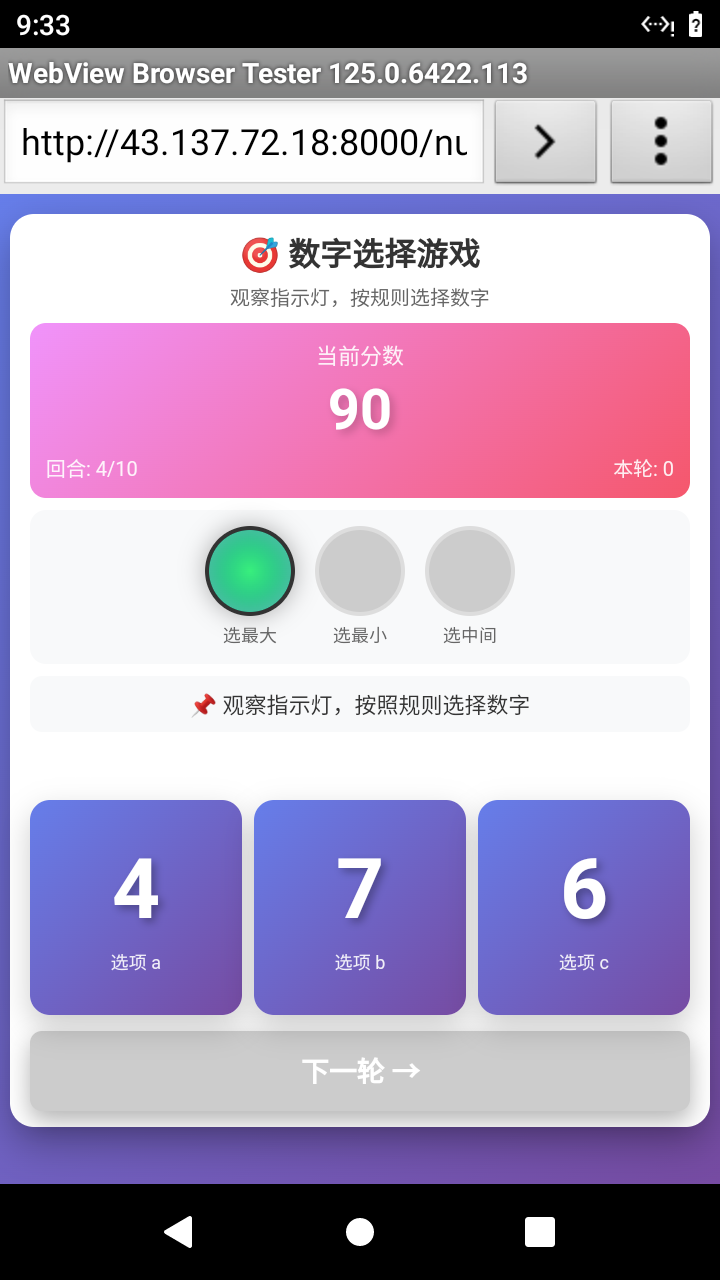

Select the correct number based on the traffic light color.
Answer: 1